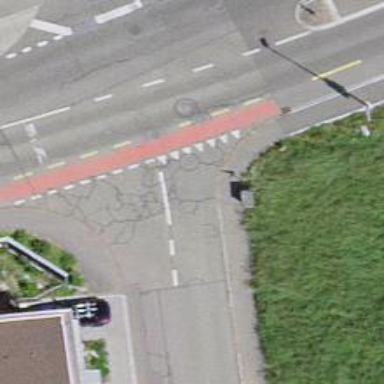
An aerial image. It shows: Uncontrolled road crossing with surface markings.